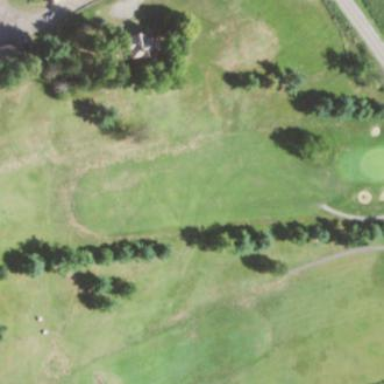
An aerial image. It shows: Grassy area designated as golf tee.